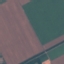
Land use / land cover: AnnualCrop